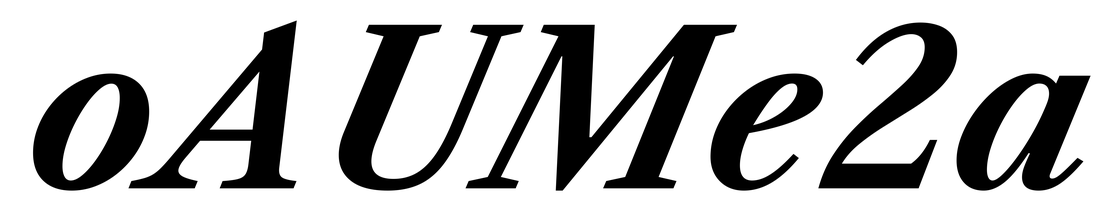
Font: LibreCaslonText-Italic_Bold_Italic